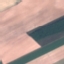
Land use / land cover class: AnnualCrop